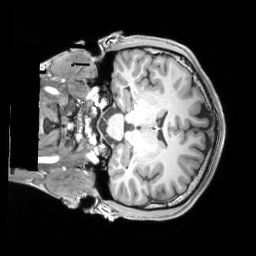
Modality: T1w
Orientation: coronal
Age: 23
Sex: male
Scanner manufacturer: siemens
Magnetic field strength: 3 T
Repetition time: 2.53 s
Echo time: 0.00326 s